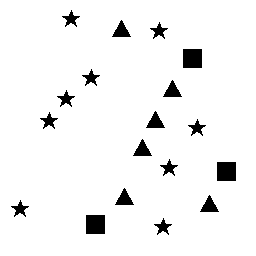
Squares: 3
Triangles: 6
Stars: 9
Total shapes: 18